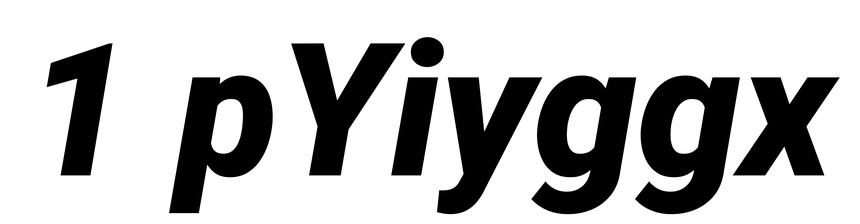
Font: Roboto-Italic_Black_Italic